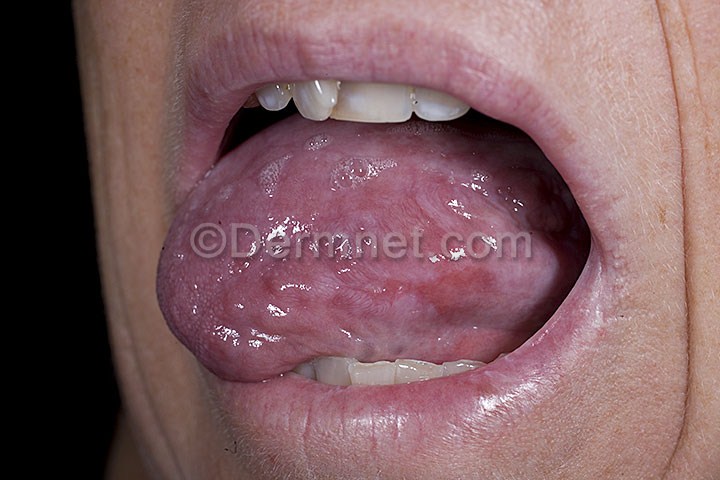
Disease: Psoriasis pictures Lichen Planus and related diseases